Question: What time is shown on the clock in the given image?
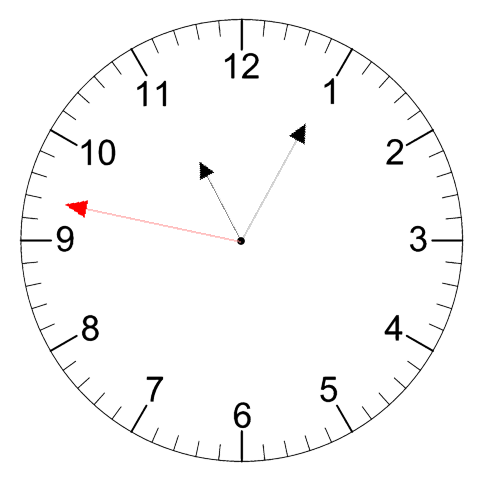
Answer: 11:04:47